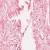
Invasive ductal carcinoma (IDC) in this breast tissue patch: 0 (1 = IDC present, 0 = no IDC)